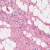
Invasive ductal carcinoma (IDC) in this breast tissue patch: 1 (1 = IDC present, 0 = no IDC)